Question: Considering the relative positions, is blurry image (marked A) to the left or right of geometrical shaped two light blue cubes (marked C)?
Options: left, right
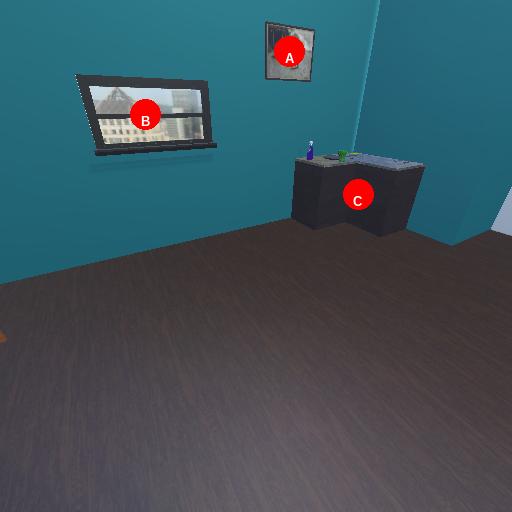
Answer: left